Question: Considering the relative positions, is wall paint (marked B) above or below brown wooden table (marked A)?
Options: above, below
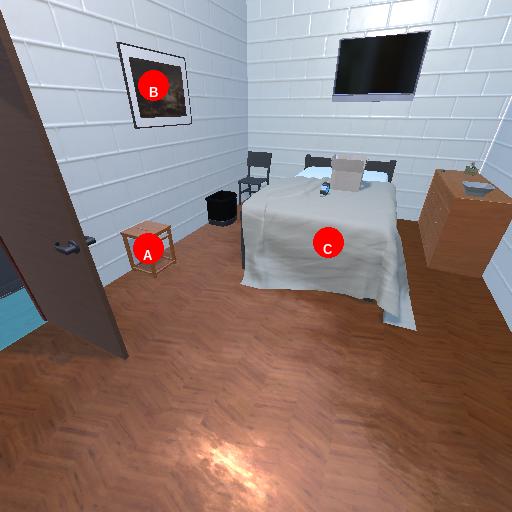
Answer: above